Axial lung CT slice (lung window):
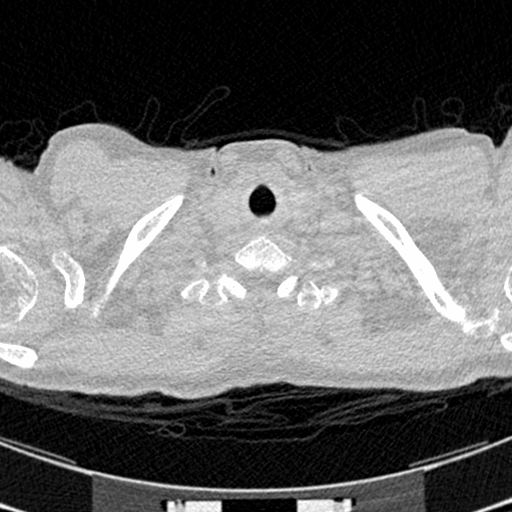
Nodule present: no